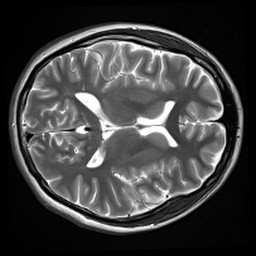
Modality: inplaneT2
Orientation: axial
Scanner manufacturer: siemens
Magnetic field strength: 3 T
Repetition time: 7.02 s
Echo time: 0.069 s